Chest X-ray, AP view. Patient: 28 years old, sex M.
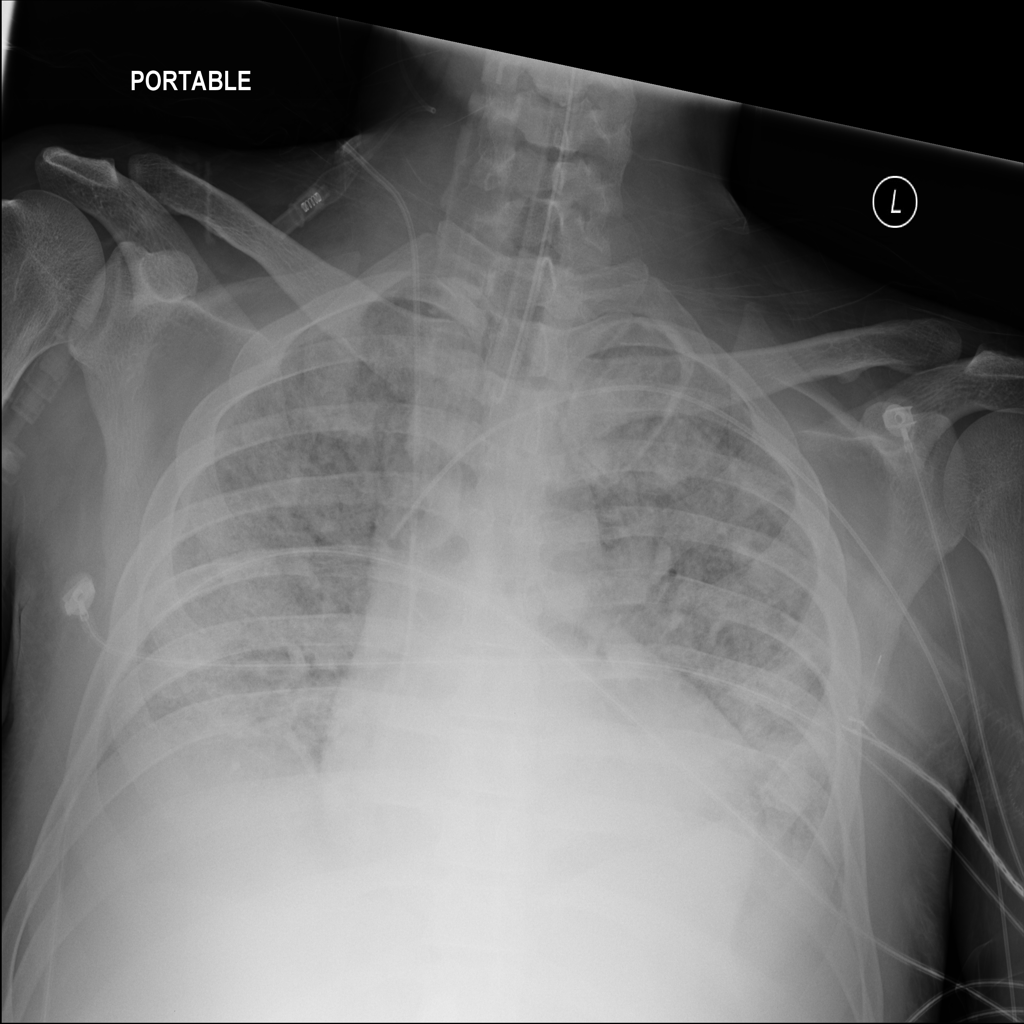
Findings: Infiltration